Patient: sex F, age 70
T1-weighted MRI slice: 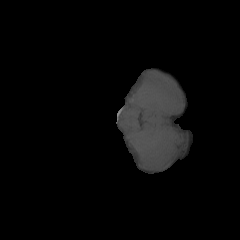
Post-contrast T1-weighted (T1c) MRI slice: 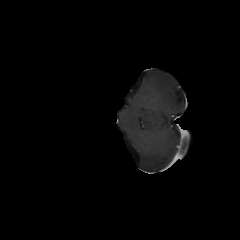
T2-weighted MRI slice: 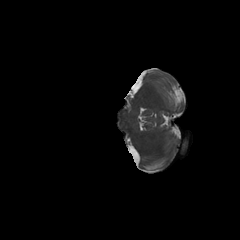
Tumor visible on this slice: no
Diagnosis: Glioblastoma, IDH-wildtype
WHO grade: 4